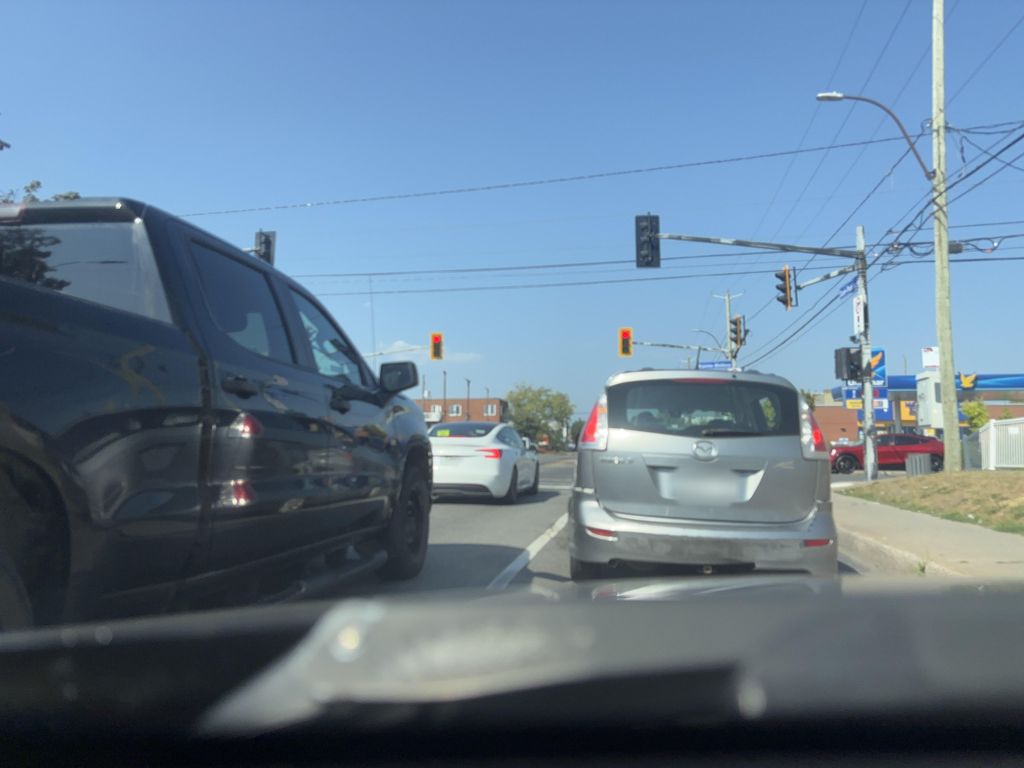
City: montreal